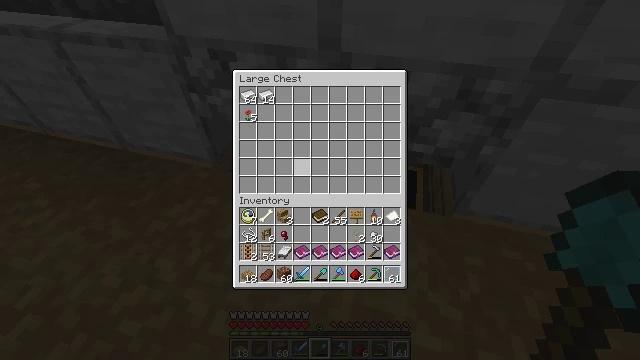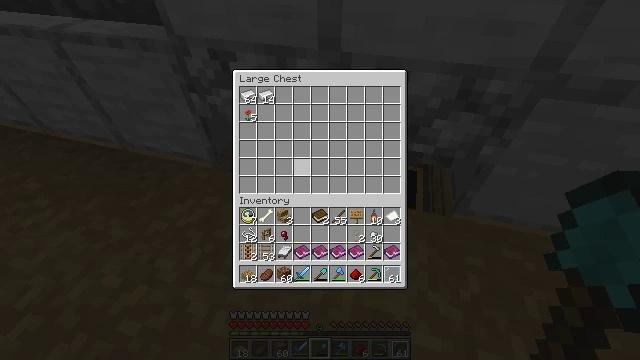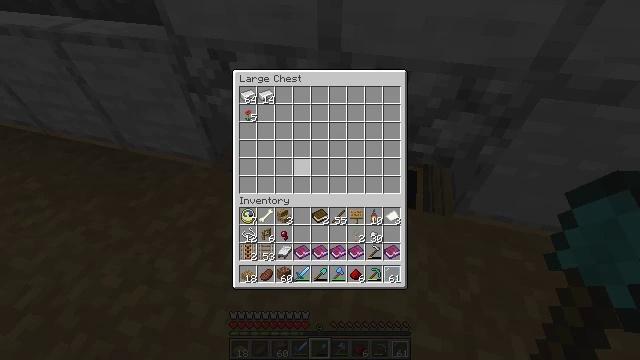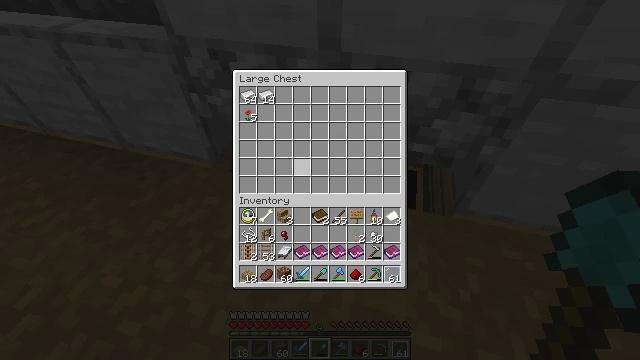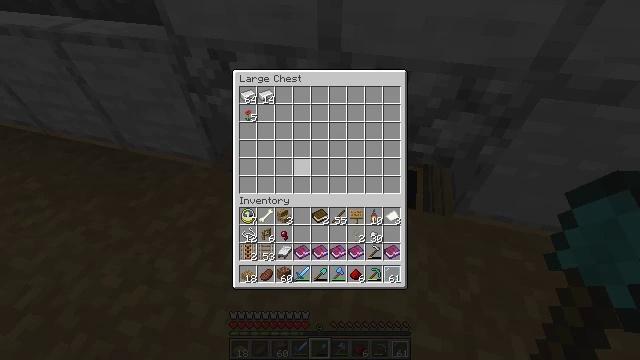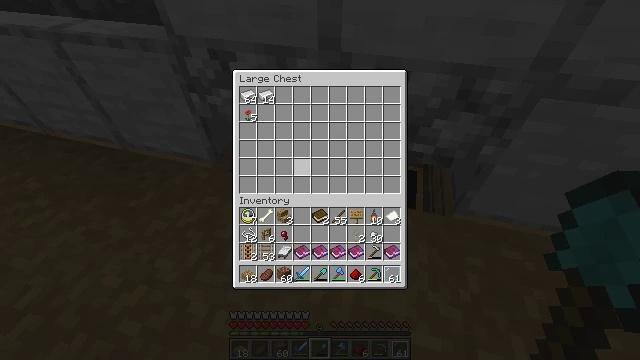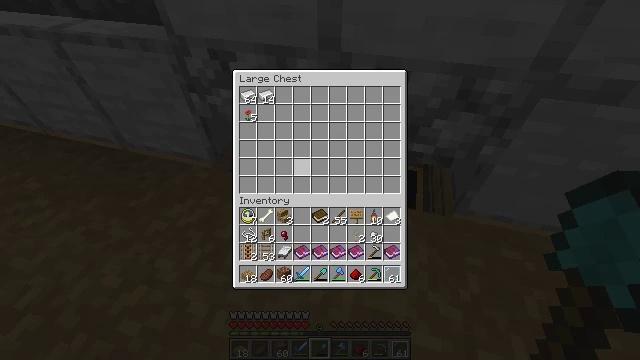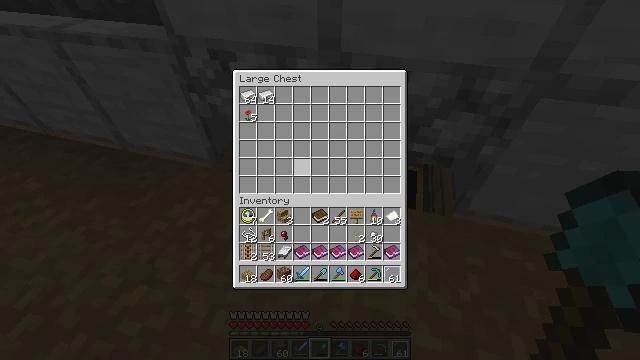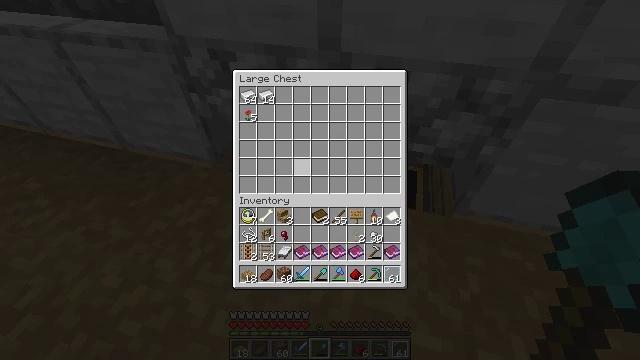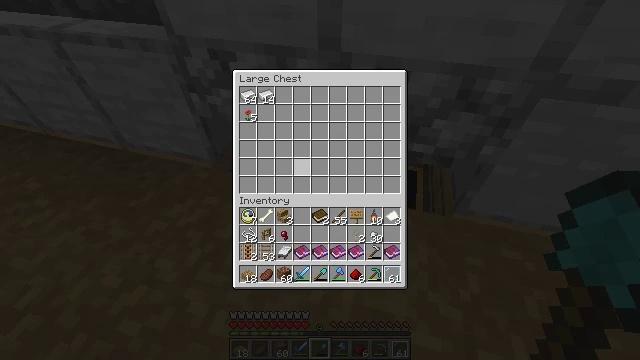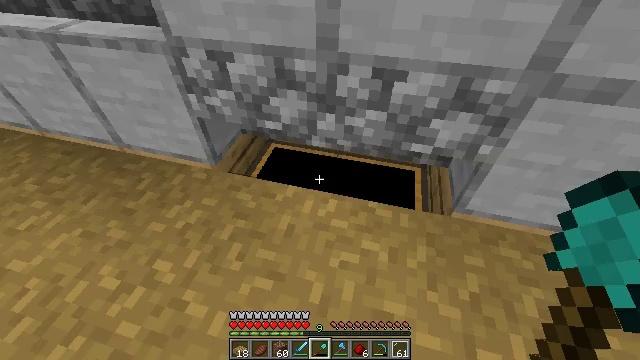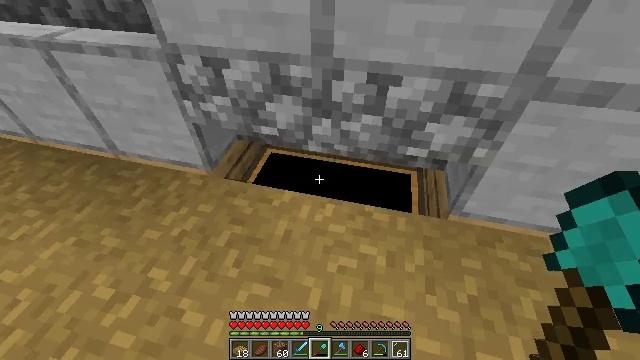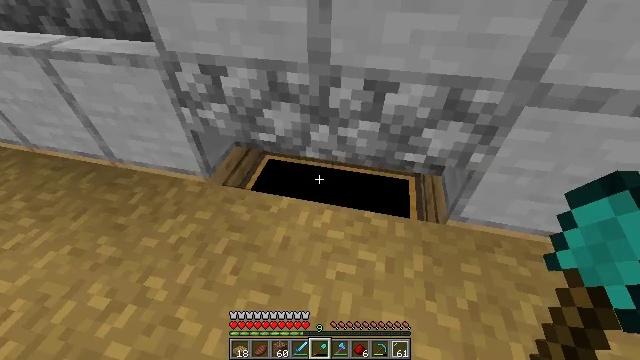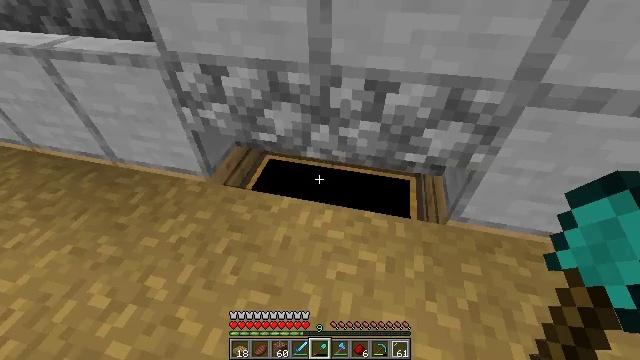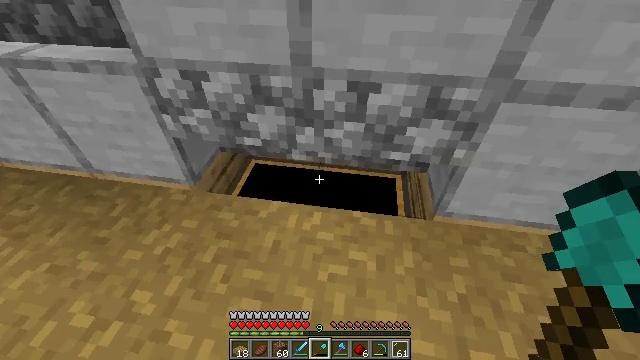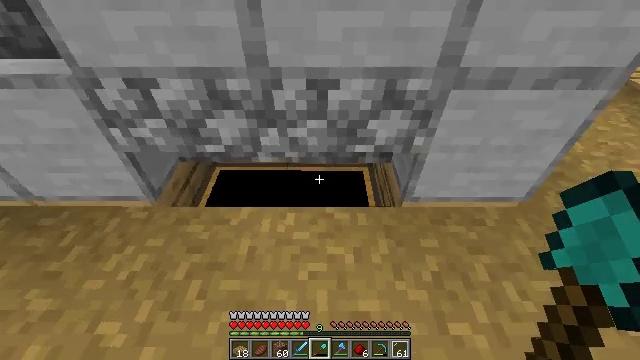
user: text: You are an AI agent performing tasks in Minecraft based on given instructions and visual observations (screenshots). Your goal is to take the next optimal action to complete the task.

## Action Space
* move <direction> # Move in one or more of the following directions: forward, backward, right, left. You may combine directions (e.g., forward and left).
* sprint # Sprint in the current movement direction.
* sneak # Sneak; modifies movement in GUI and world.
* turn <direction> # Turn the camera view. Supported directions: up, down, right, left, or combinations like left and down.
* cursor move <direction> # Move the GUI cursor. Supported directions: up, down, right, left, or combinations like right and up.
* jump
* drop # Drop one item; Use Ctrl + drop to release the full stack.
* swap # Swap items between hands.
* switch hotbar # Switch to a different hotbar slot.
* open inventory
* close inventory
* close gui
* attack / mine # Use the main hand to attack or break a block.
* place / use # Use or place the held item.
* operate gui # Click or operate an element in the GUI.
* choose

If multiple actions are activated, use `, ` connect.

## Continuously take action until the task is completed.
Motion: motion action
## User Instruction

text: Harvest carrots from the farmland.
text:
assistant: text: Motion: no_op
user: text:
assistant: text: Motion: no_op
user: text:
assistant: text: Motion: no_op
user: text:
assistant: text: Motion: no_op
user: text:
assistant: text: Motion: no_op
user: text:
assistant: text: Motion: no_op
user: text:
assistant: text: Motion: no_op
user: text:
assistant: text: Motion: no_op
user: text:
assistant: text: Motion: no_op
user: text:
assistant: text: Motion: no_op
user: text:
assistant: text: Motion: turn right and up, close gui
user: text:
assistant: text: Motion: turn up
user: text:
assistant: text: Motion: no_op
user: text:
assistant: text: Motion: turn right
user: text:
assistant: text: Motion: turn right
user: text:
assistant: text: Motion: turn right
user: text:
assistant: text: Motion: turn right
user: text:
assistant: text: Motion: turn right
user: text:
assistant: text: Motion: turn right
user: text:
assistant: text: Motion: turn right
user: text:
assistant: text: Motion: turn right
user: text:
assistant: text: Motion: move forward, turn right
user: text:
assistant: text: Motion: move forward, turn right
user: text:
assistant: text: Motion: move forward, turn right and up
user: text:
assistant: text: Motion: move forward, turn right and up
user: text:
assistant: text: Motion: move forward, turn right and up
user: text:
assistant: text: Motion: move forward, turn right and up
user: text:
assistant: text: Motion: move forward, sprint
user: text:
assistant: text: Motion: move forward, sprint
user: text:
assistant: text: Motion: move forward, sprint, turn left